Current action and preconditions to check: trajectory_clear

Your task: For each precondition in the list above, predict whether it will hold at this action.

Consider the current scene as observed from the mobile robot's camera, and analyze the predicted future states of all dynamic agents (e.g., people, animals, vehicles, or any moving entities) within the NEXT SECOND.

IMPORTANT: Only answer "very likely" if you are absolutely certain—based on strong, clear evidence—that a dynamic agent will violate the precondition in the predicted future state. Do NOT answer "very likely" for unlikely, ambiguous, or low-probability risks.

Ask yourself for each precondition: Is there a high probability, with clear and convincing evidence, that the predicted future states of any dynamic agent will interfere with the predicted future state of the currently executing action within the NEXT SECOND, causing that precondition to fail?

Assess the risk level based on these predictions. Use "likely" or "very likely" if motions create a clear risk of interference.

Use "neutral" or "improbable" if agents are nearby but their predicted paths are clearly diverging or non-conflicting.

Failure Risk Categories: "very improbable", "improbable", "neutral", "likely", "very likely"

Answer Format: Output ONLY the probability_of_failure value from these categories: "very improbable", "improbable", "neutral", "likely", "very likely"

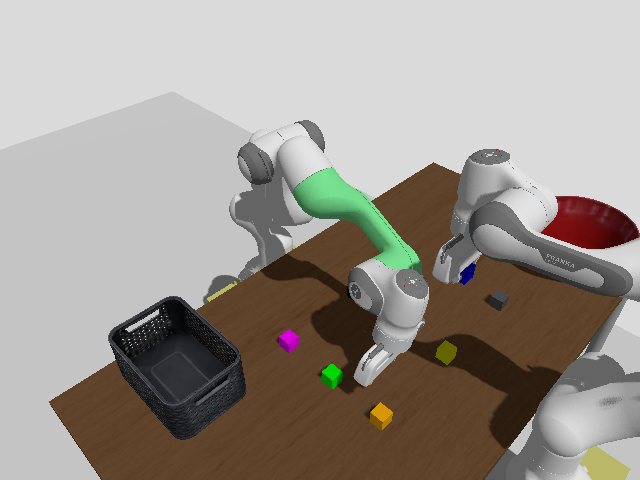

Answer: improbable